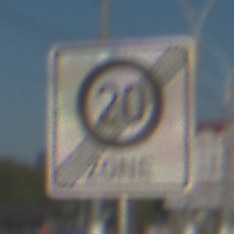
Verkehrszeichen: EndeZone20
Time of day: MorningAfternoon
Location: Outdoor (Urban)
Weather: Clear
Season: NotSpecified
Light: Natural